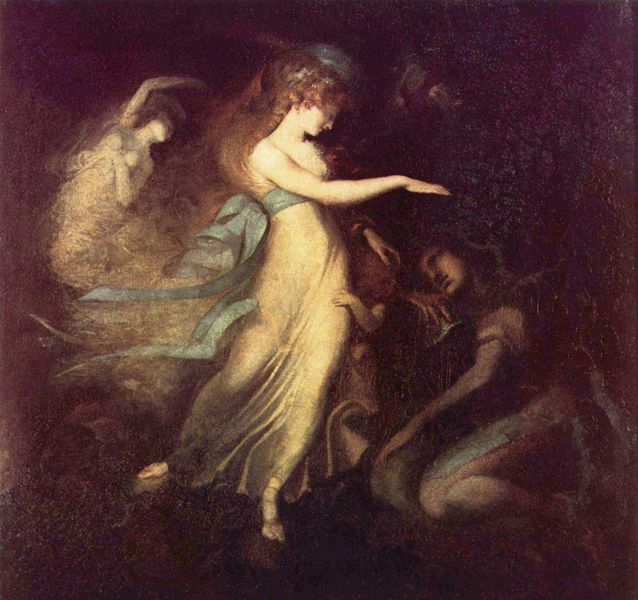
Titel: Prinz Arthur und die Feenkönigin
Künstler: Johann Heinrich Füssli
Standort: Basel
Institution: Kunstmuseum
Schlagwörter: blau, dunkel, hand, mann, nackt, schatten, schlaf, weiß, frauen, grün, mädchen, ocker, sitzen, bewegung, braun, busen, damen, elegant, frau, frisur, geste, haar, hell, hintergrund, kleid, licht, nacht, profil, schwarz, szene, türkis, vordergrund, dame, gürtel, schleier, beige, schleife, symbolismus, tanz, alt, jung, arm, arme, band, falten, inkarnat, gesten, hände, schlank, dunkelheit, figur, gewand, haare, sitzend, kind, paar, schleifen, tanzen, tänzerin, tänzerinnen, england, locken, schräg, seide, zart, engel, putto, beine, hellblau, schwung, schärpe, taille, brüste, füße, umarmung, liegen, zwei, nebel, violett, silhouette, haarband, zehenspitzen, romantik, flattern, luft, jugendstil, weiblich, angelehnt, muse, stuck, kontrapost, betrachtung, knie, dünn, entblösst, zierlich, segeln, versteckt, rothaarig, barfuss, antike, flug, schweben, jugend, traum, schweiz, knien, fliegend, beten, allegorie, mythologie, göttin, dunkels, nymphe, wesen, kniend, nymphen, vision, segen, segnen, fließend, graublau, erscheinung, venus, balu, träumen, fee, schwebend, strecken, franz von stuck, blaß, leichtigkeit, geist, geister, hell dunkel kontrast, kontakt, anhimmeln, niederknien, zauber, füssli, blaues band, ungewöhnlich, körperbetont, engek, schräglage, gratien, caritas, handfläche, inspiration, shakespeare, wallendes haar, schützend, ueberirdisch, licht im dunkel, bewegtheit, mussen, aetherisch, anbetensegnung, flatter, hell dunkel nkontrast, inkarnt, mitsommernachtstraum, schwerelosigkeit, hellblau+schleife